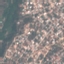
Land use / land cover class: Residential